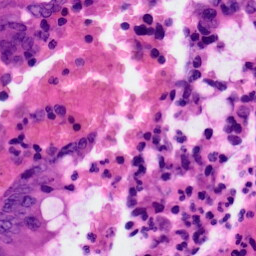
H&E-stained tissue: Colon